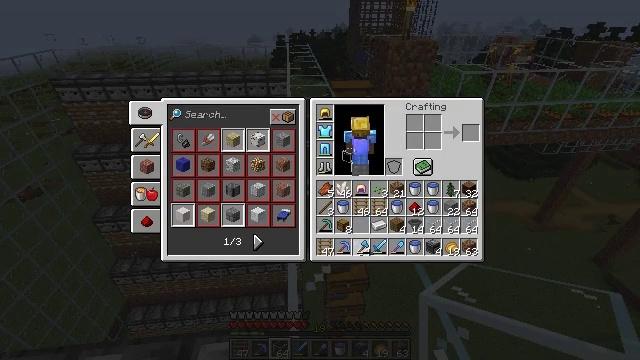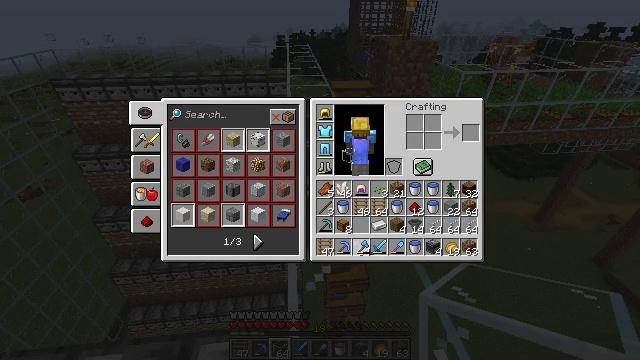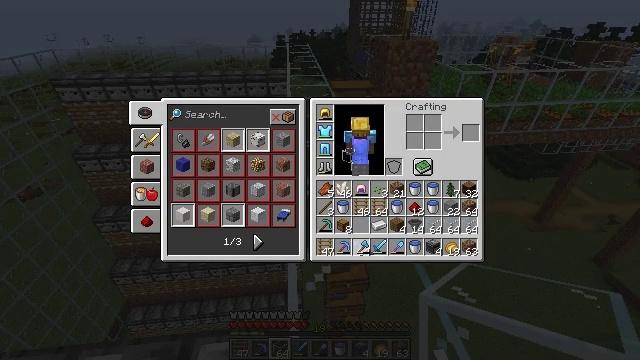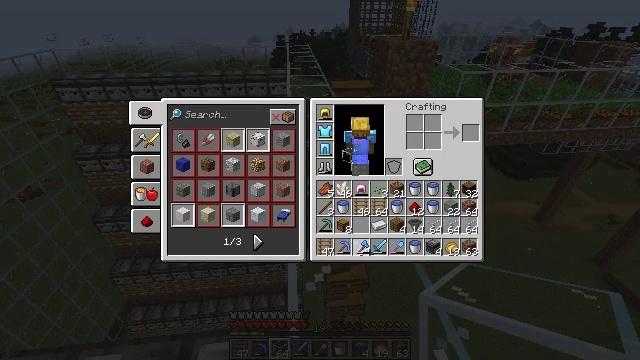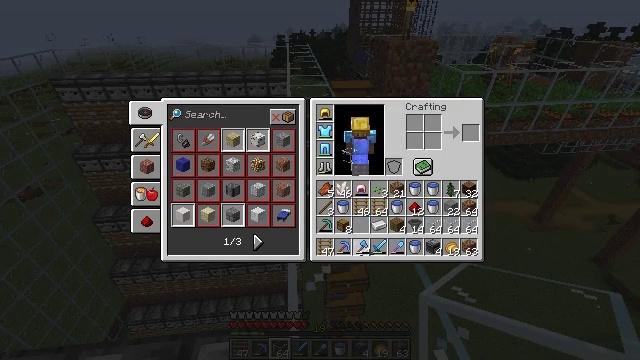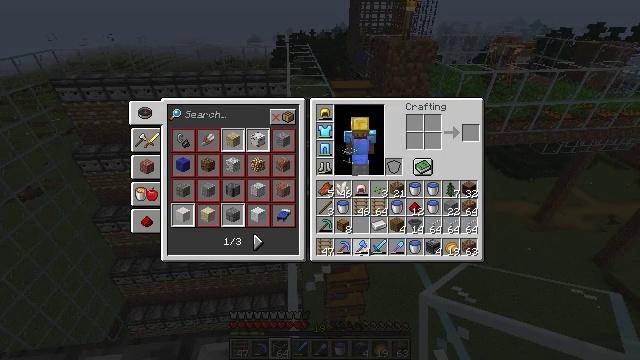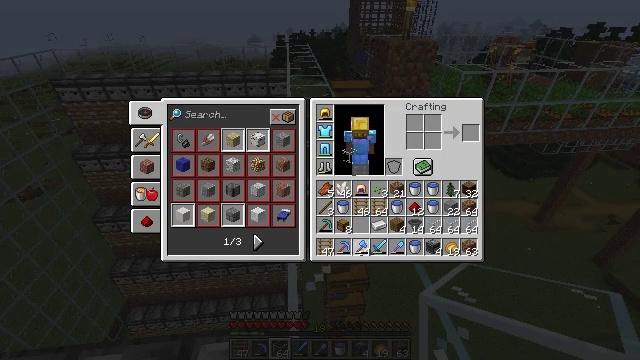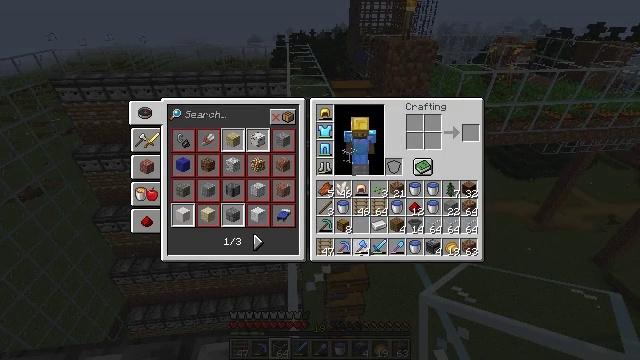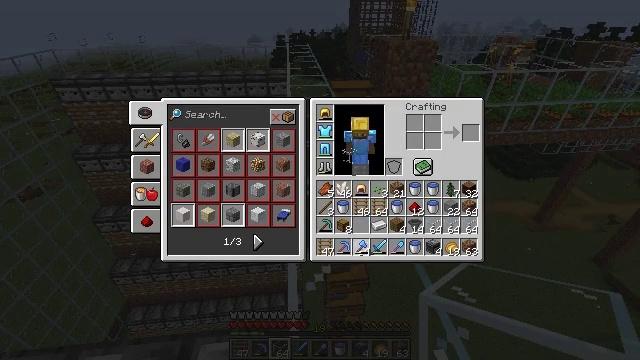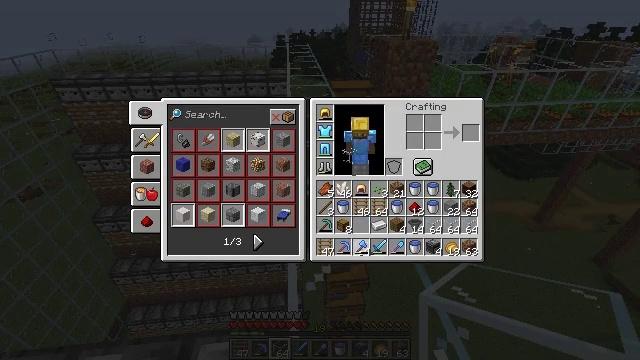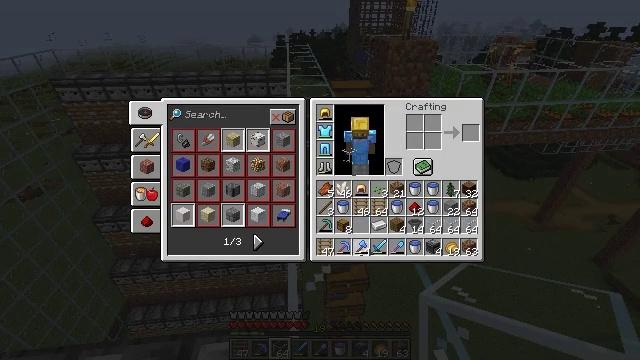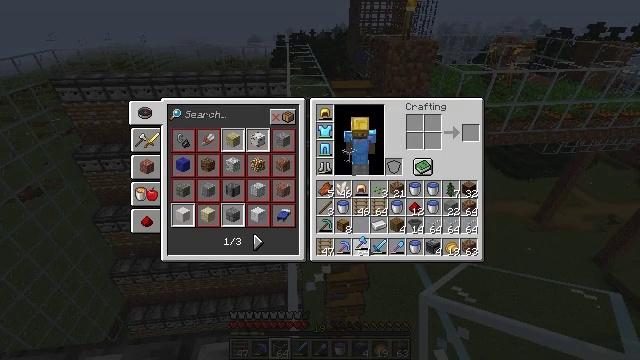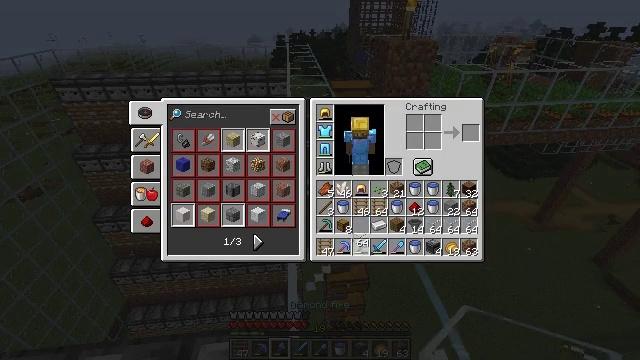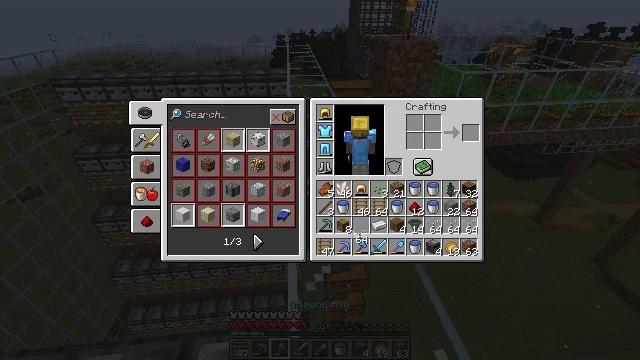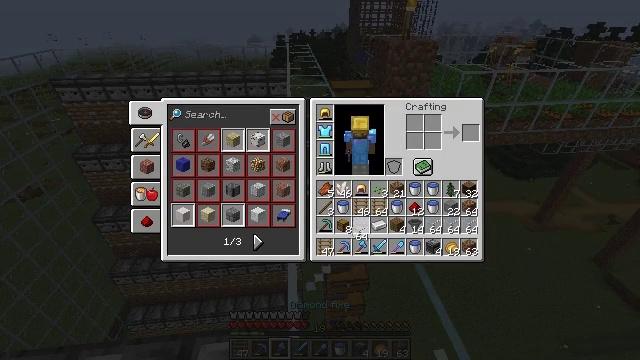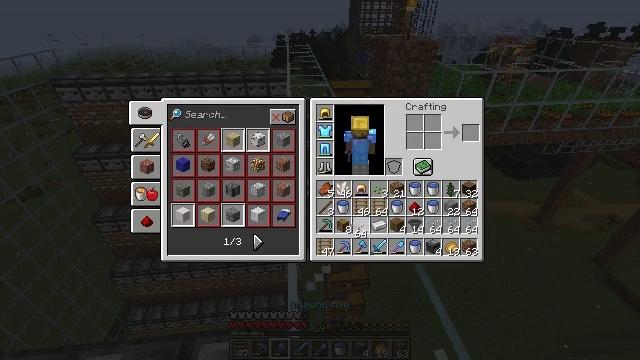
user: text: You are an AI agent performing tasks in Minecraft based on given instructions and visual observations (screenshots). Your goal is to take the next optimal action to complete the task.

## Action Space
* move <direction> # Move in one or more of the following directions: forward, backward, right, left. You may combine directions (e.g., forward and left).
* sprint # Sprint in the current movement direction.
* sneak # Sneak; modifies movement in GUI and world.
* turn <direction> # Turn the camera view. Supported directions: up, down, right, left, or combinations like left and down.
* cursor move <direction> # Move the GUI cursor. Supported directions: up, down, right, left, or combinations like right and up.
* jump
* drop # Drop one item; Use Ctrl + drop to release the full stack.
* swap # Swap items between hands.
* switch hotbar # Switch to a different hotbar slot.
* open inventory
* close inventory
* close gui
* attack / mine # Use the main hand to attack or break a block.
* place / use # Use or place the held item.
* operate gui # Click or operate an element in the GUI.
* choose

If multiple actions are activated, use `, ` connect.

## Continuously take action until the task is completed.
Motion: motion action
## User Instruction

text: Break the chest to retrieve items inside.
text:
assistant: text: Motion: no_op
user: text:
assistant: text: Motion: no_op
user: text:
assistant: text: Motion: no_op
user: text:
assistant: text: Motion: no_op
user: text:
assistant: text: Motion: no_op
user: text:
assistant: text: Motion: no_op
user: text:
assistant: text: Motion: no_op
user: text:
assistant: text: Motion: operate gui
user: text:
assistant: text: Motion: operate gui
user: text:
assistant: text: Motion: operate gui
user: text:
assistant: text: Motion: operate gui
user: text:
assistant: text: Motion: no_op
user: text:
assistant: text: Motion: no_op
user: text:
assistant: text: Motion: no_op
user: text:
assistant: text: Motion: no_op
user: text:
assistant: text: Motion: no_op
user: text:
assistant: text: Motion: no_op
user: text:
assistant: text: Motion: operate gui
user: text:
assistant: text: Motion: operate gui
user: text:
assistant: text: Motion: operate gui
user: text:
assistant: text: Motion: operate gui
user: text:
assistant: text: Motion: no_op
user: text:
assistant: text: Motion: no_op
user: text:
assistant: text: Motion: no_op
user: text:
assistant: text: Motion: no_op
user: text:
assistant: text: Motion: no_op
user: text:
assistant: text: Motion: no_op
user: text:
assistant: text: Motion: no_op
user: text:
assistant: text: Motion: no_op
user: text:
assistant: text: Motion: no_op